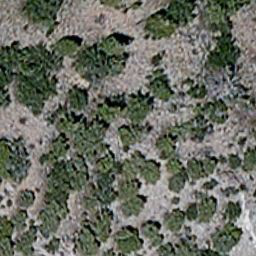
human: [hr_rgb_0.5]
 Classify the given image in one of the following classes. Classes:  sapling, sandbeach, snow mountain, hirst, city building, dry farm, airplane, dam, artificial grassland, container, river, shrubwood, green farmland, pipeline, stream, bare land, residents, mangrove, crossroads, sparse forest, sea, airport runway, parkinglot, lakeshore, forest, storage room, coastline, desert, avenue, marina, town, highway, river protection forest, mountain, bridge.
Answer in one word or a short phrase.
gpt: sparse forest